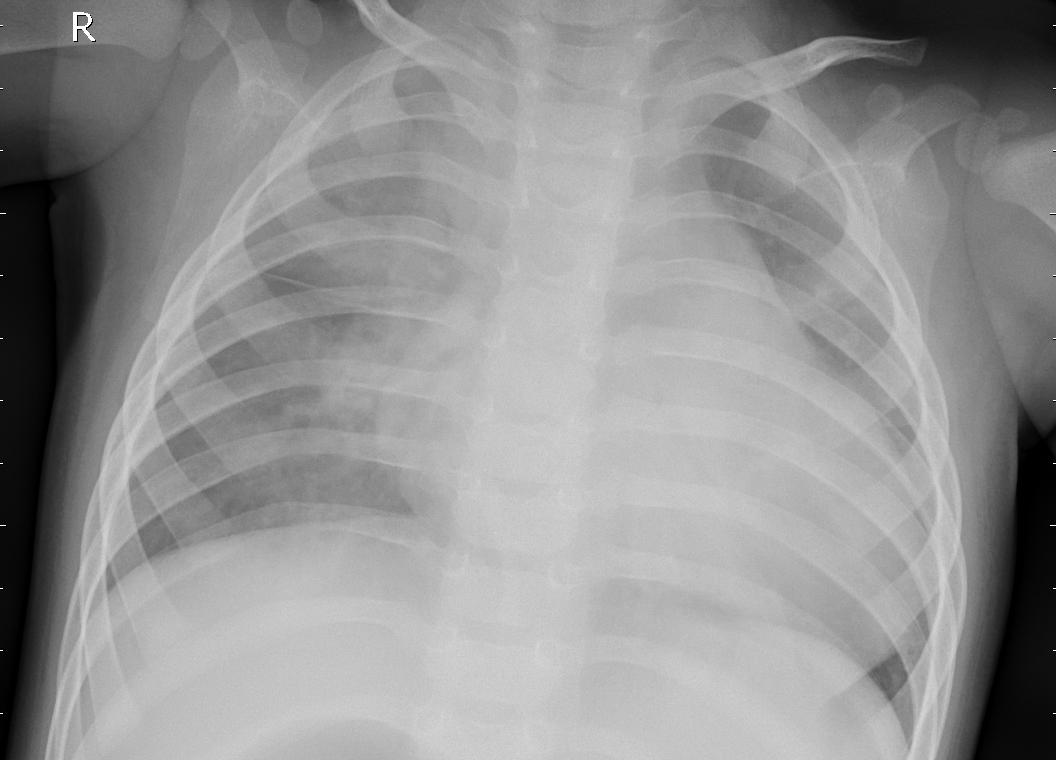
Diagnosis: PNEUMONIA